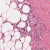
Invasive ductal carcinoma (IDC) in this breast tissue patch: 0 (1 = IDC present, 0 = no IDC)